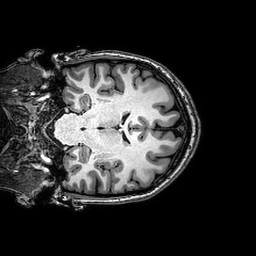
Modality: T1w
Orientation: coronal
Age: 23
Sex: female
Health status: healthy
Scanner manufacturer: philips
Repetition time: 0.008173 s
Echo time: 0.00375 s